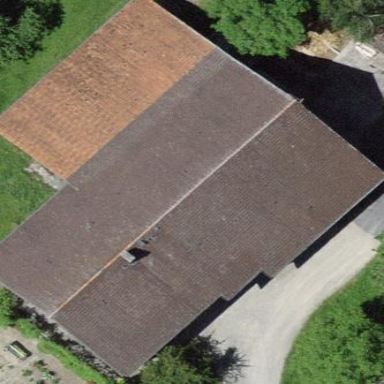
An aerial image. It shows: Farm building.